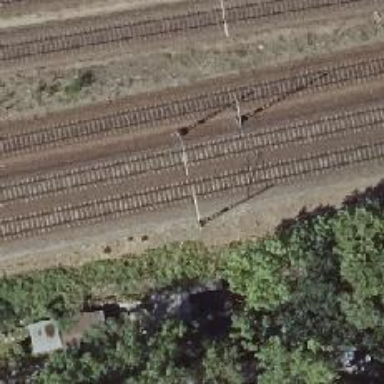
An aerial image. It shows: Milestone along the railway track with catenary mast.